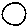
Label: circle